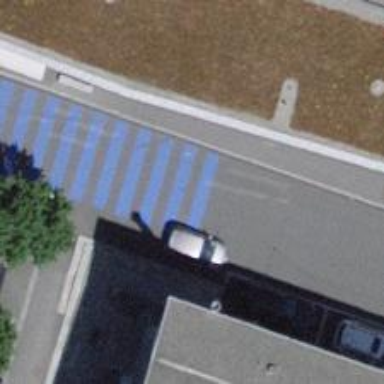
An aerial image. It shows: Uncontrolled crossing on the road.